Question: Cannot change text color of xcode color output despite trying to use the "xcode preference" dialogue box. Please help ...

The above is a screen shot of the preference dialogue window. Somehow, the option for changing the console output does not seem to be showing up.
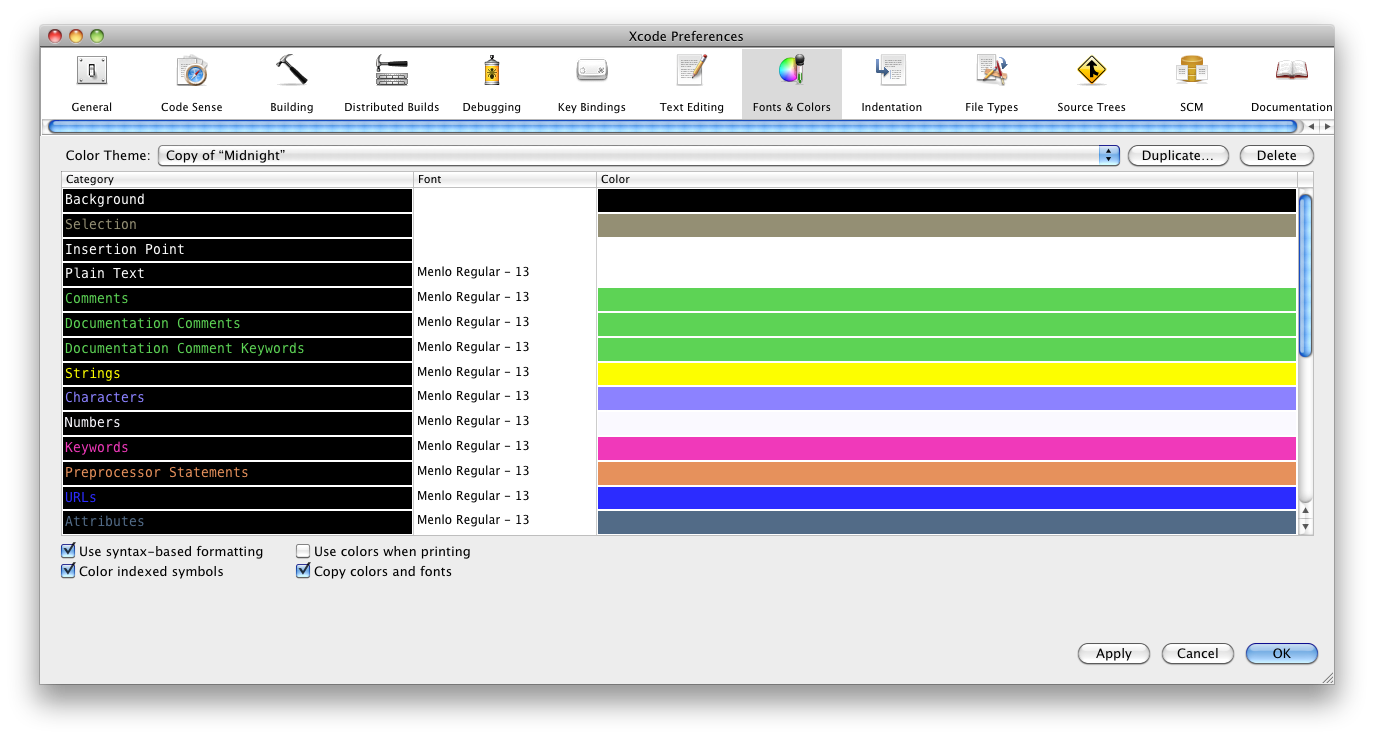
Answer: Under you can set fonts the following way;:
= the color text prompt when breakpointing
= the color of typed text when breakpointing
= most of the debug text, you can change the foreground color. This accounts for most of the debugger output text.
There doesn't seem to be a way to change the background color, but you may have more luck with Xcode 4 themes instead of 3.2.x